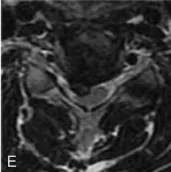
Sagittal MRI scan.
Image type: radiology (mri)